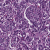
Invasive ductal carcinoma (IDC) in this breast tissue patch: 1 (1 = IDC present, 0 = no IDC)